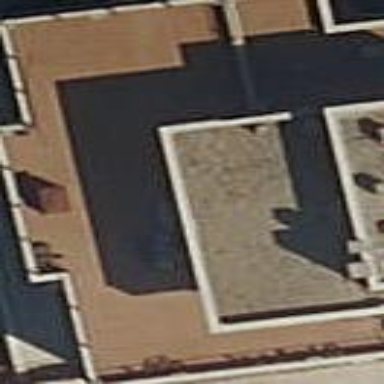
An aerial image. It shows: Part of building.